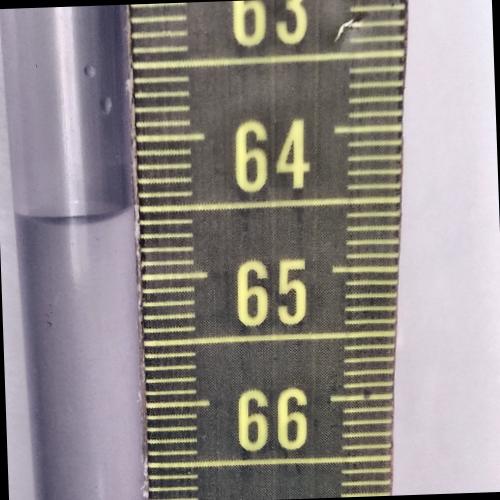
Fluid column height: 64.5 cm